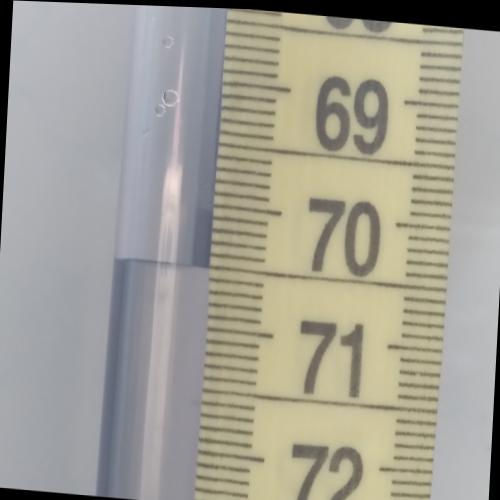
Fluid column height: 70.5 cm